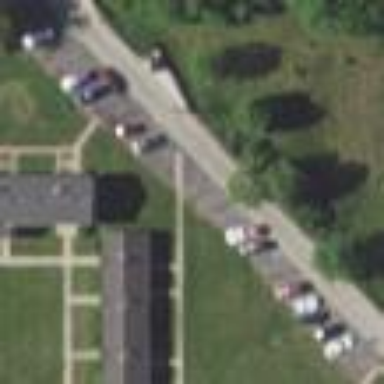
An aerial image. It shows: Street side parking area.